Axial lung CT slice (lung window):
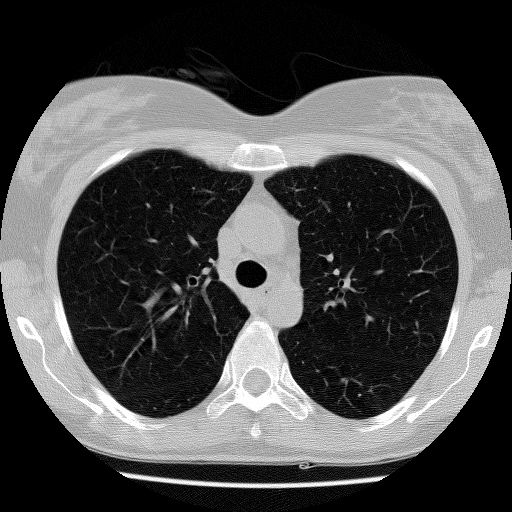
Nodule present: no